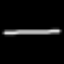
Label: line